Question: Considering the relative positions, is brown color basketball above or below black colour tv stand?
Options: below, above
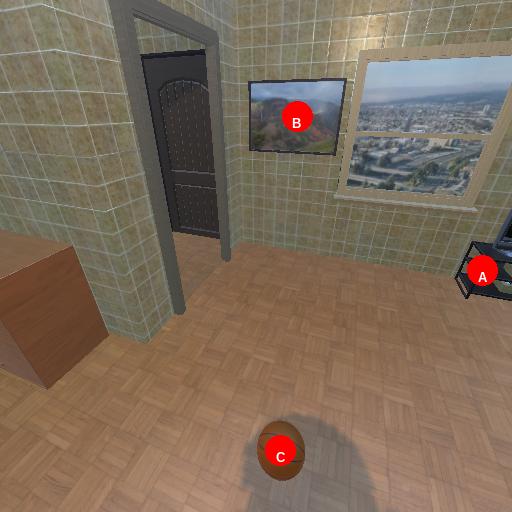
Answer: below